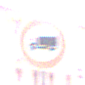
Verkehrszeichen: VerbotFuerKraftfahrzeugeUeberDreiKommaFuenfTonnen
Umgebung: Outdoor, Urban
Tageszeit: SunriseSunset
Wetter: Clear
Licht: Natural
Jahreszeit: NotSpecified
Kontrast: MediumContrast